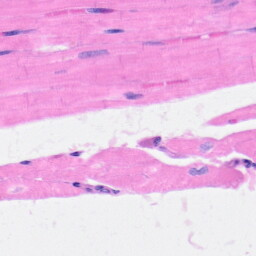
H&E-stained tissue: Heart